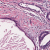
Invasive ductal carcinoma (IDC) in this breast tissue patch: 0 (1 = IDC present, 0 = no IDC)